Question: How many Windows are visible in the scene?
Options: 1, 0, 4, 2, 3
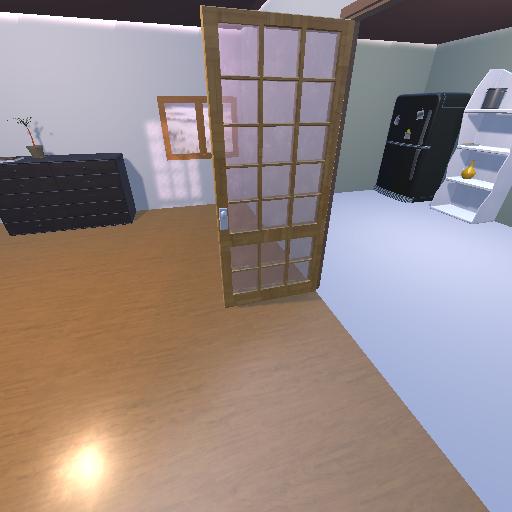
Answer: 1